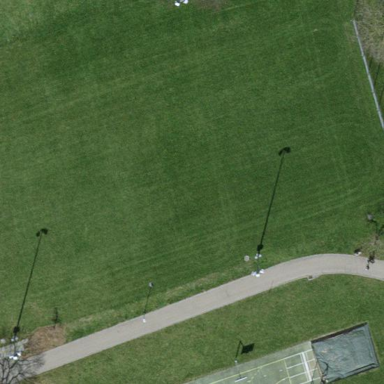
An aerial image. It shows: Soccer pitch for leisure land activities.